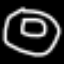
Label: donut